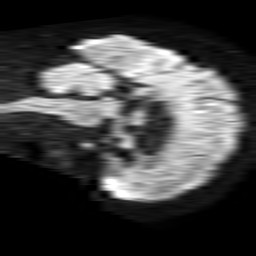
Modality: TRACE
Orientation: sagittal
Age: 55
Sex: female
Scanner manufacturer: philips
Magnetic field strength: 1.5 T
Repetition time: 4.6 s
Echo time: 0.08631 s